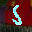
Label: 5